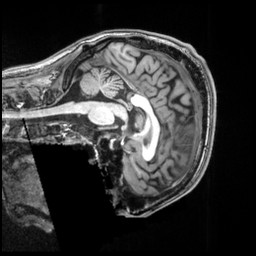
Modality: T1w
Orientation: sagittal
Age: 21
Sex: male
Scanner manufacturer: siemens
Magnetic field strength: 3 T
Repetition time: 2.5 s
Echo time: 0.00343 s